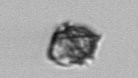
Label: Kryptoperidinium_triquetrum